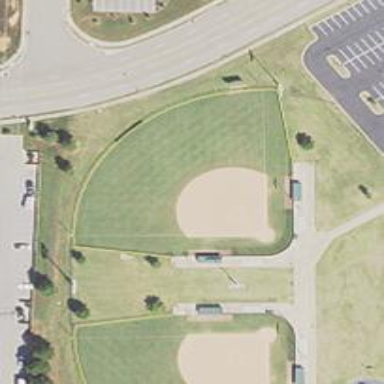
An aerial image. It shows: Softball pitch for leisure sports.